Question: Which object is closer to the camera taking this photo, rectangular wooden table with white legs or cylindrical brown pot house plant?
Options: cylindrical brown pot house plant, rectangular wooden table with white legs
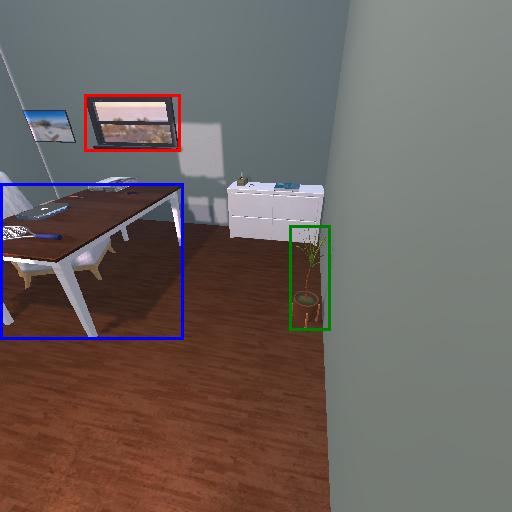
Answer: cylindrical brown pot house plant